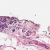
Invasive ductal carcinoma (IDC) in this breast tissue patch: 0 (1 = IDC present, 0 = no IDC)